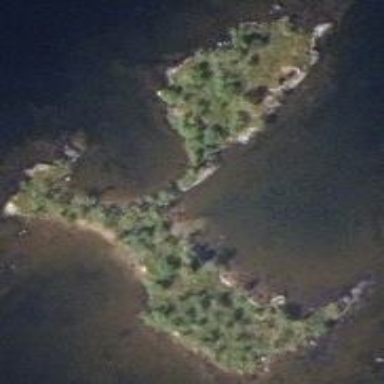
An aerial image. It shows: Islet.